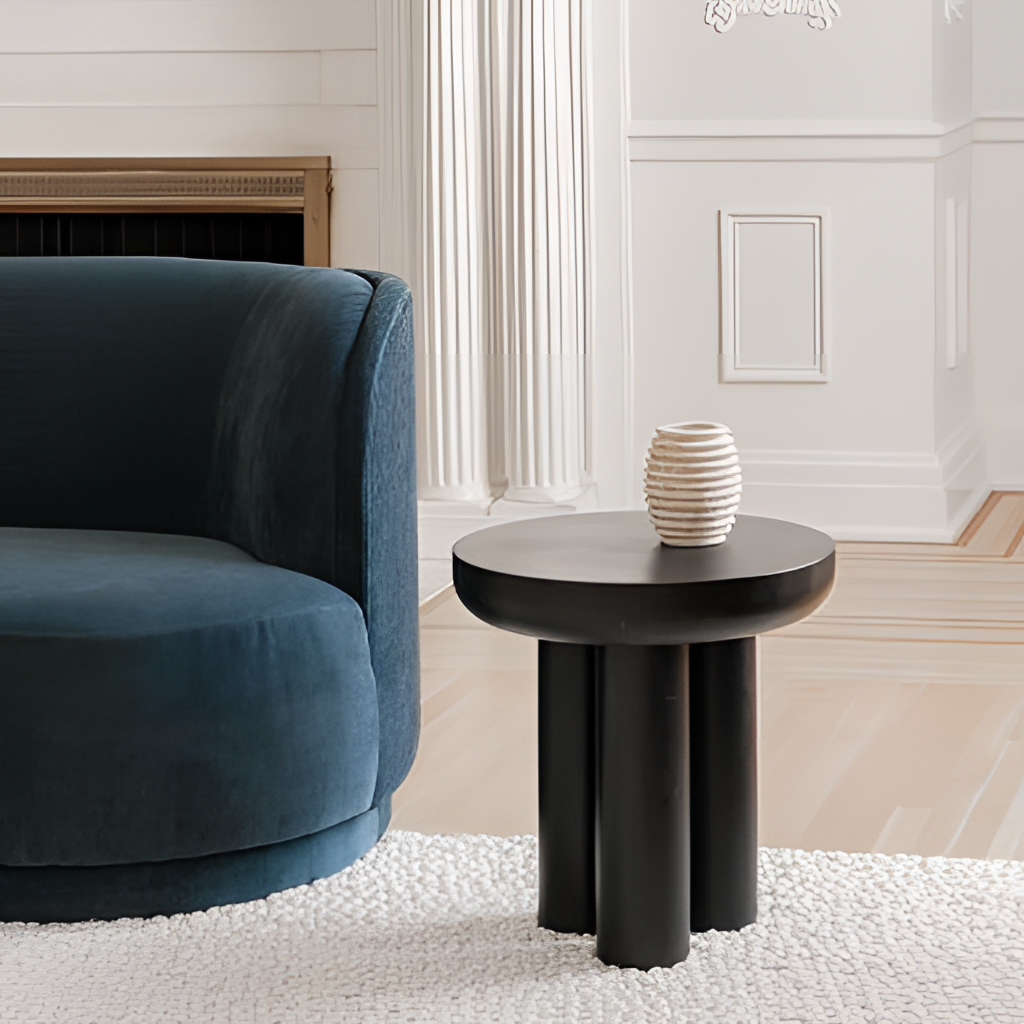
living room, velvet sofa, contemporary, white paint wallpaper, with solid pattern, wood flooring, with plank pattern